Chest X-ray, PA view. Patient: 24 years old, sex F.
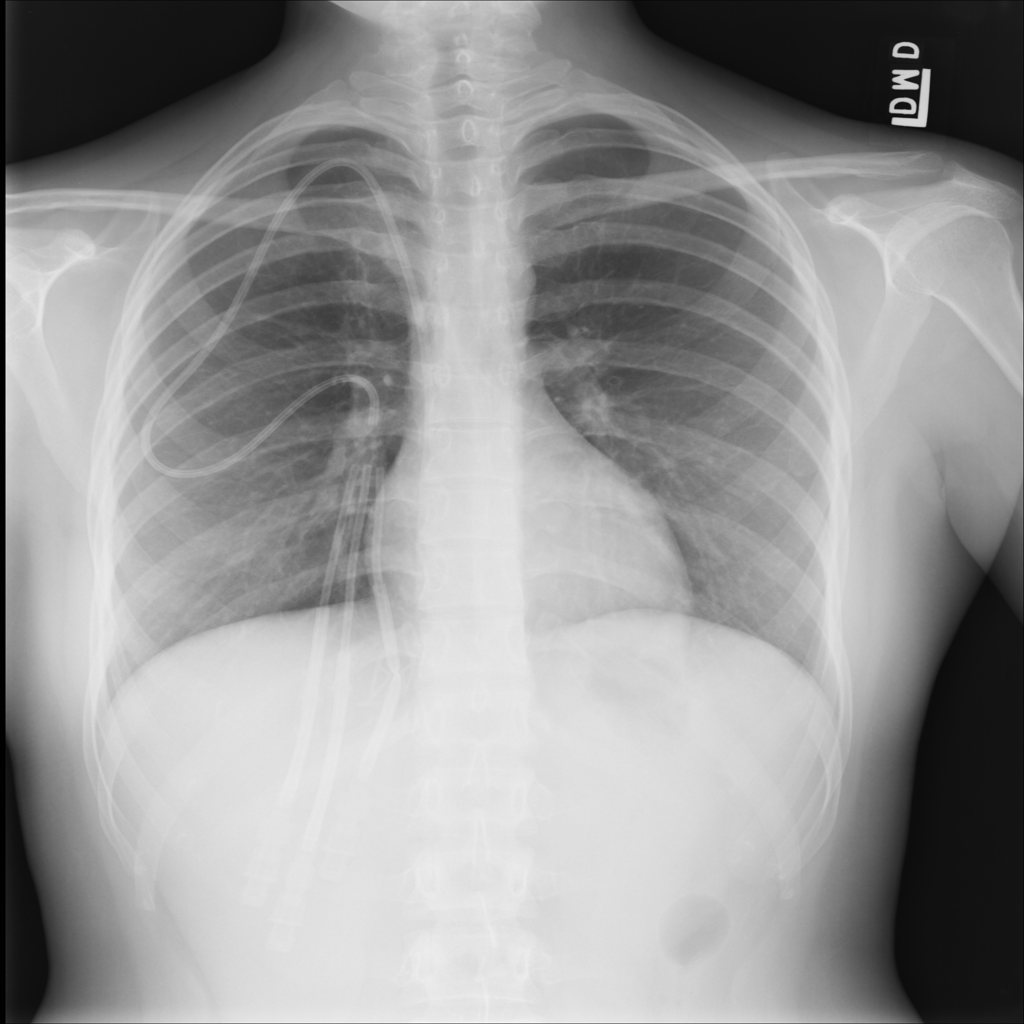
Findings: No Finding